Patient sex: M
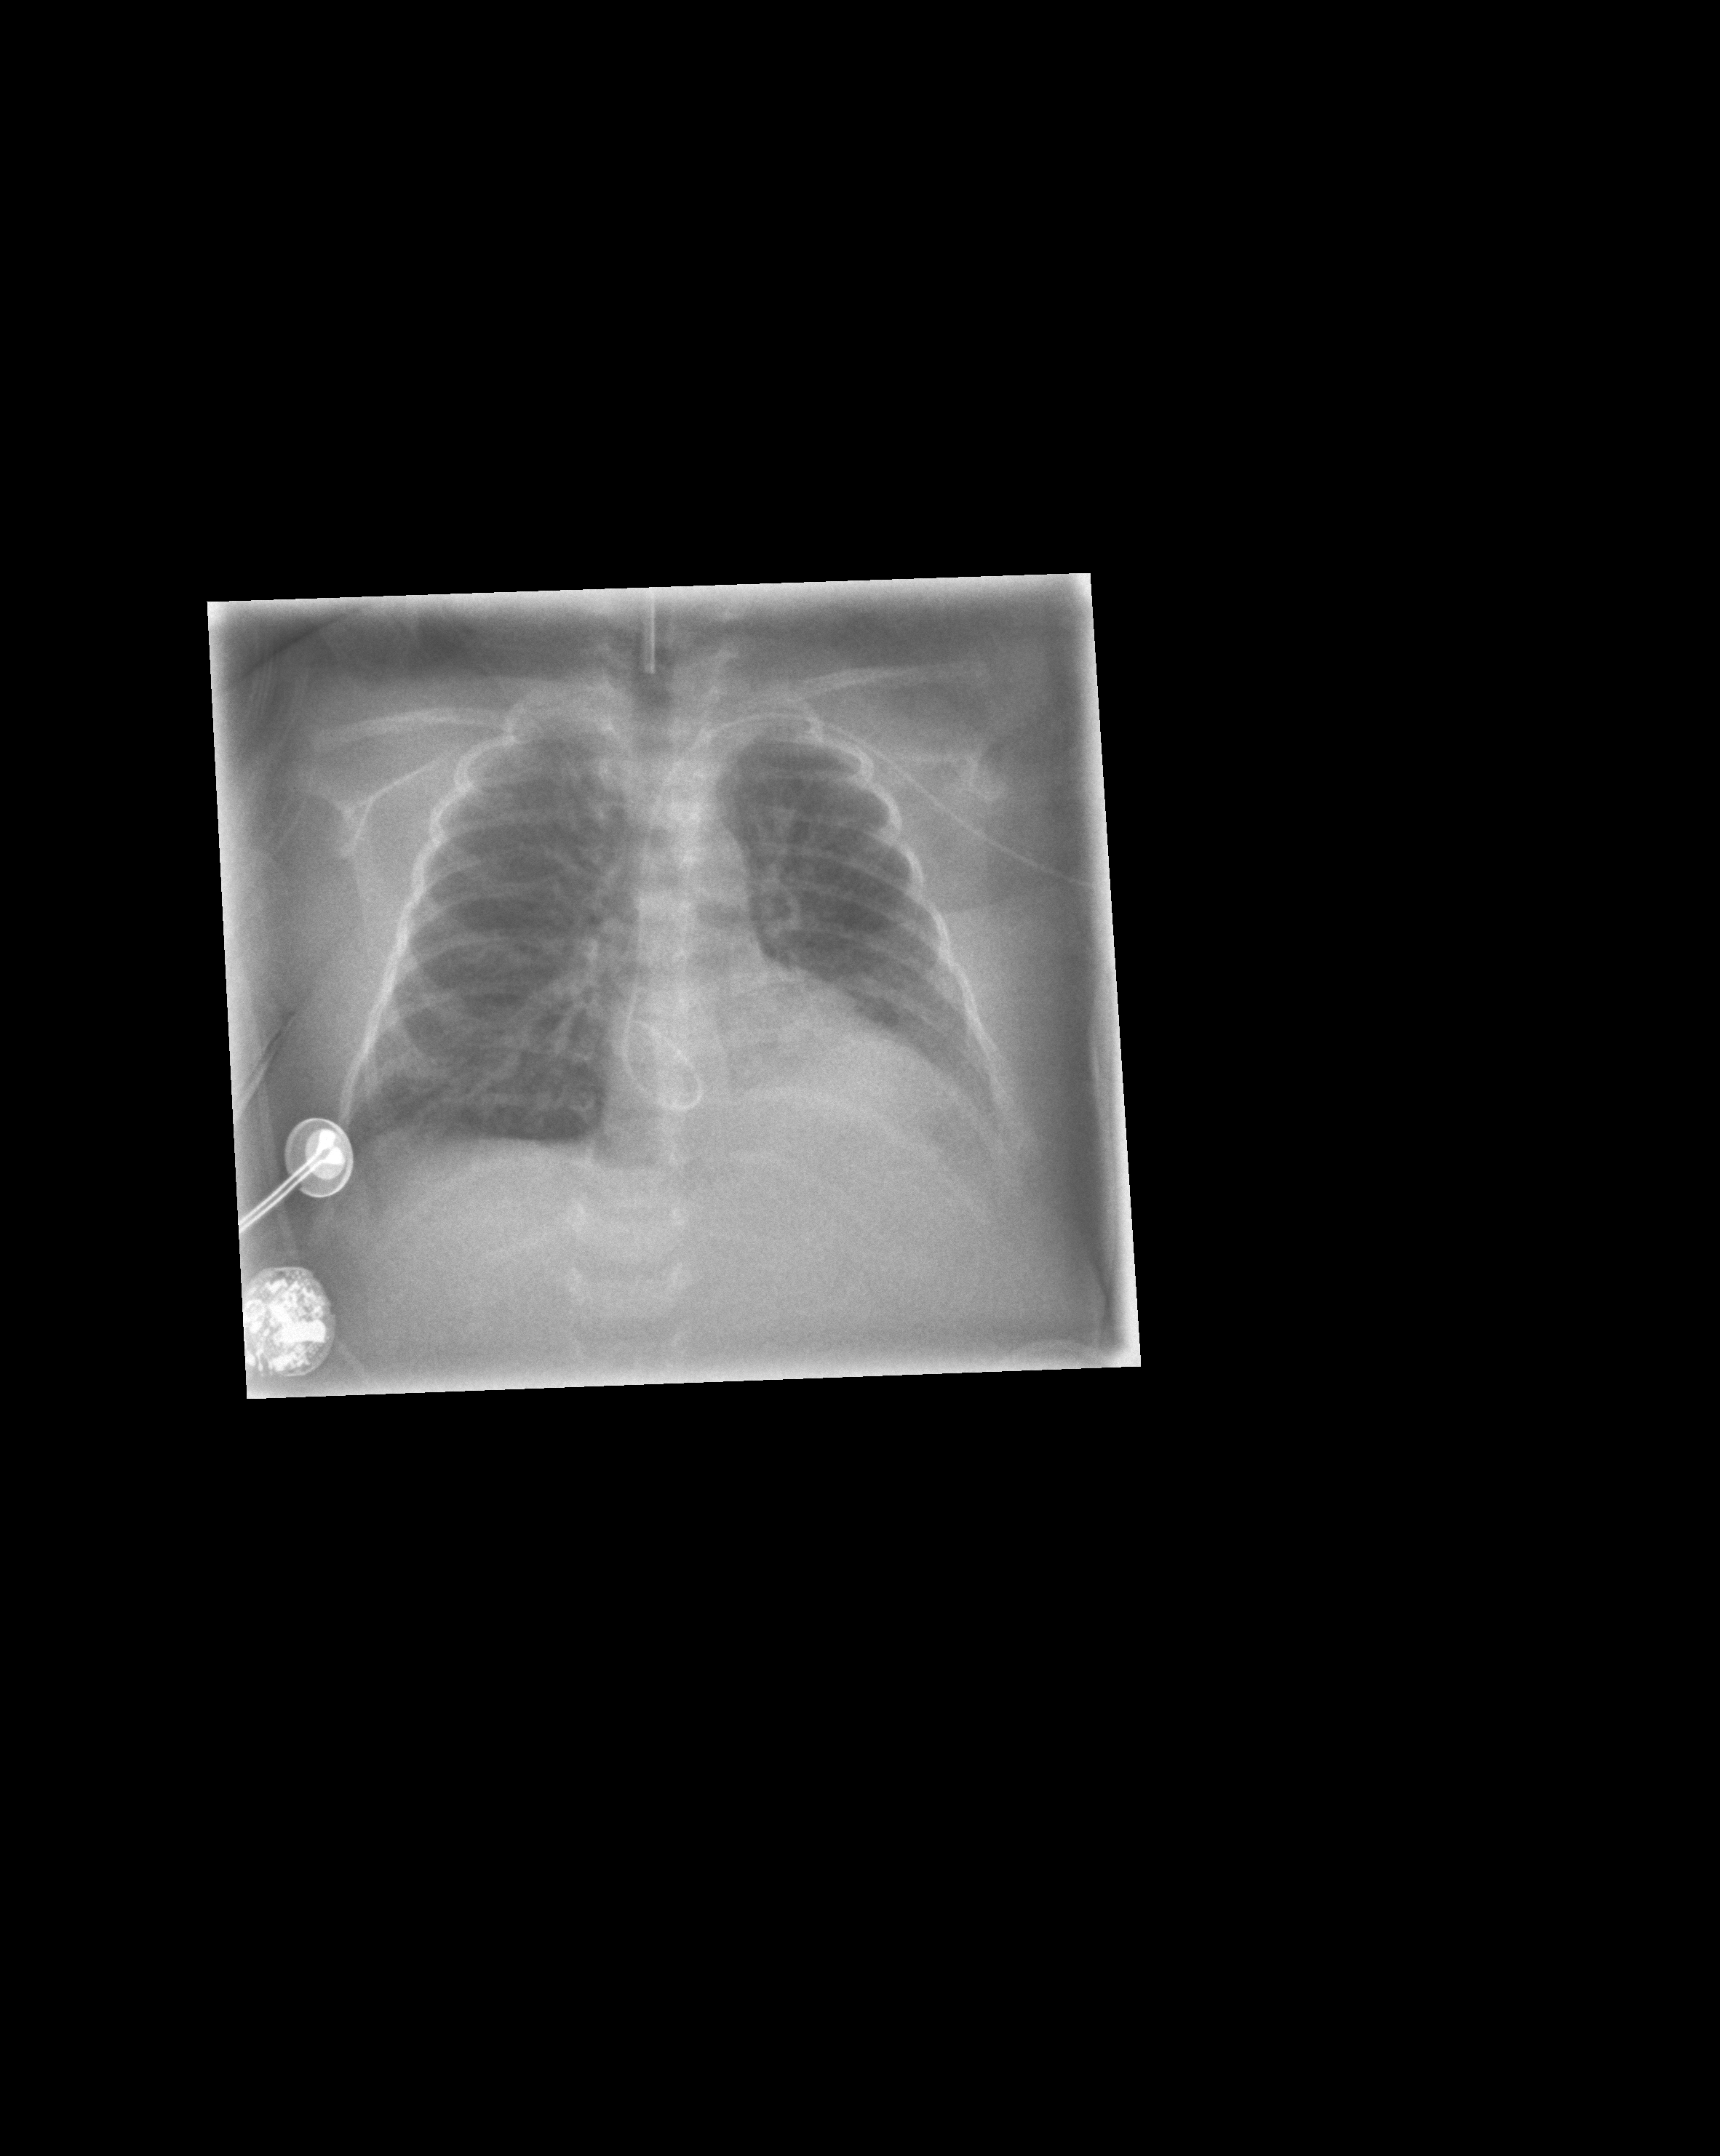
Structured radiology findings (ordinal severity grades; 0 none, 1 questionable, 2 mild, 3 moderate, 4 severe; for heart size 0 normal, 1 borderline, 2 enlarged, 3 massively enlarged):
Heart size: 0
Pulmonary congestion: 1
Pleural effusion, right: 0
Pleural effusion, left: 2
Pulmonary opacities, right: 2
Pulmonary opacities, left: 0
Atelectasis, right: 2
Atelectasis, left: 2